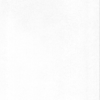
Label: dusty